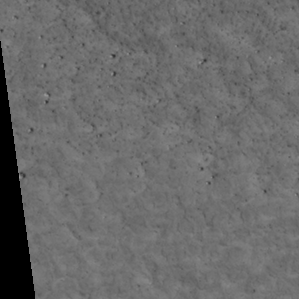
Label: non_frost